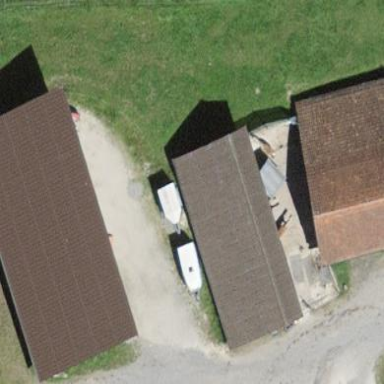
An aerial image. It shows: Shed building.